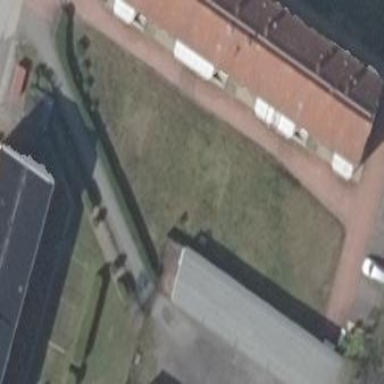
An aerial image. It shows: Group of garages.